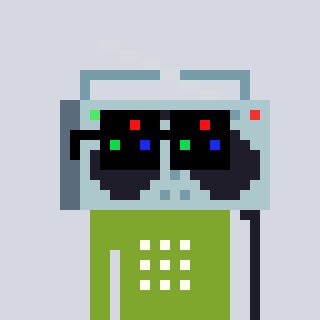
a pixel art character with square black sunglasses, a boombox-shaped head and a slimegreen-colored body on a cool background